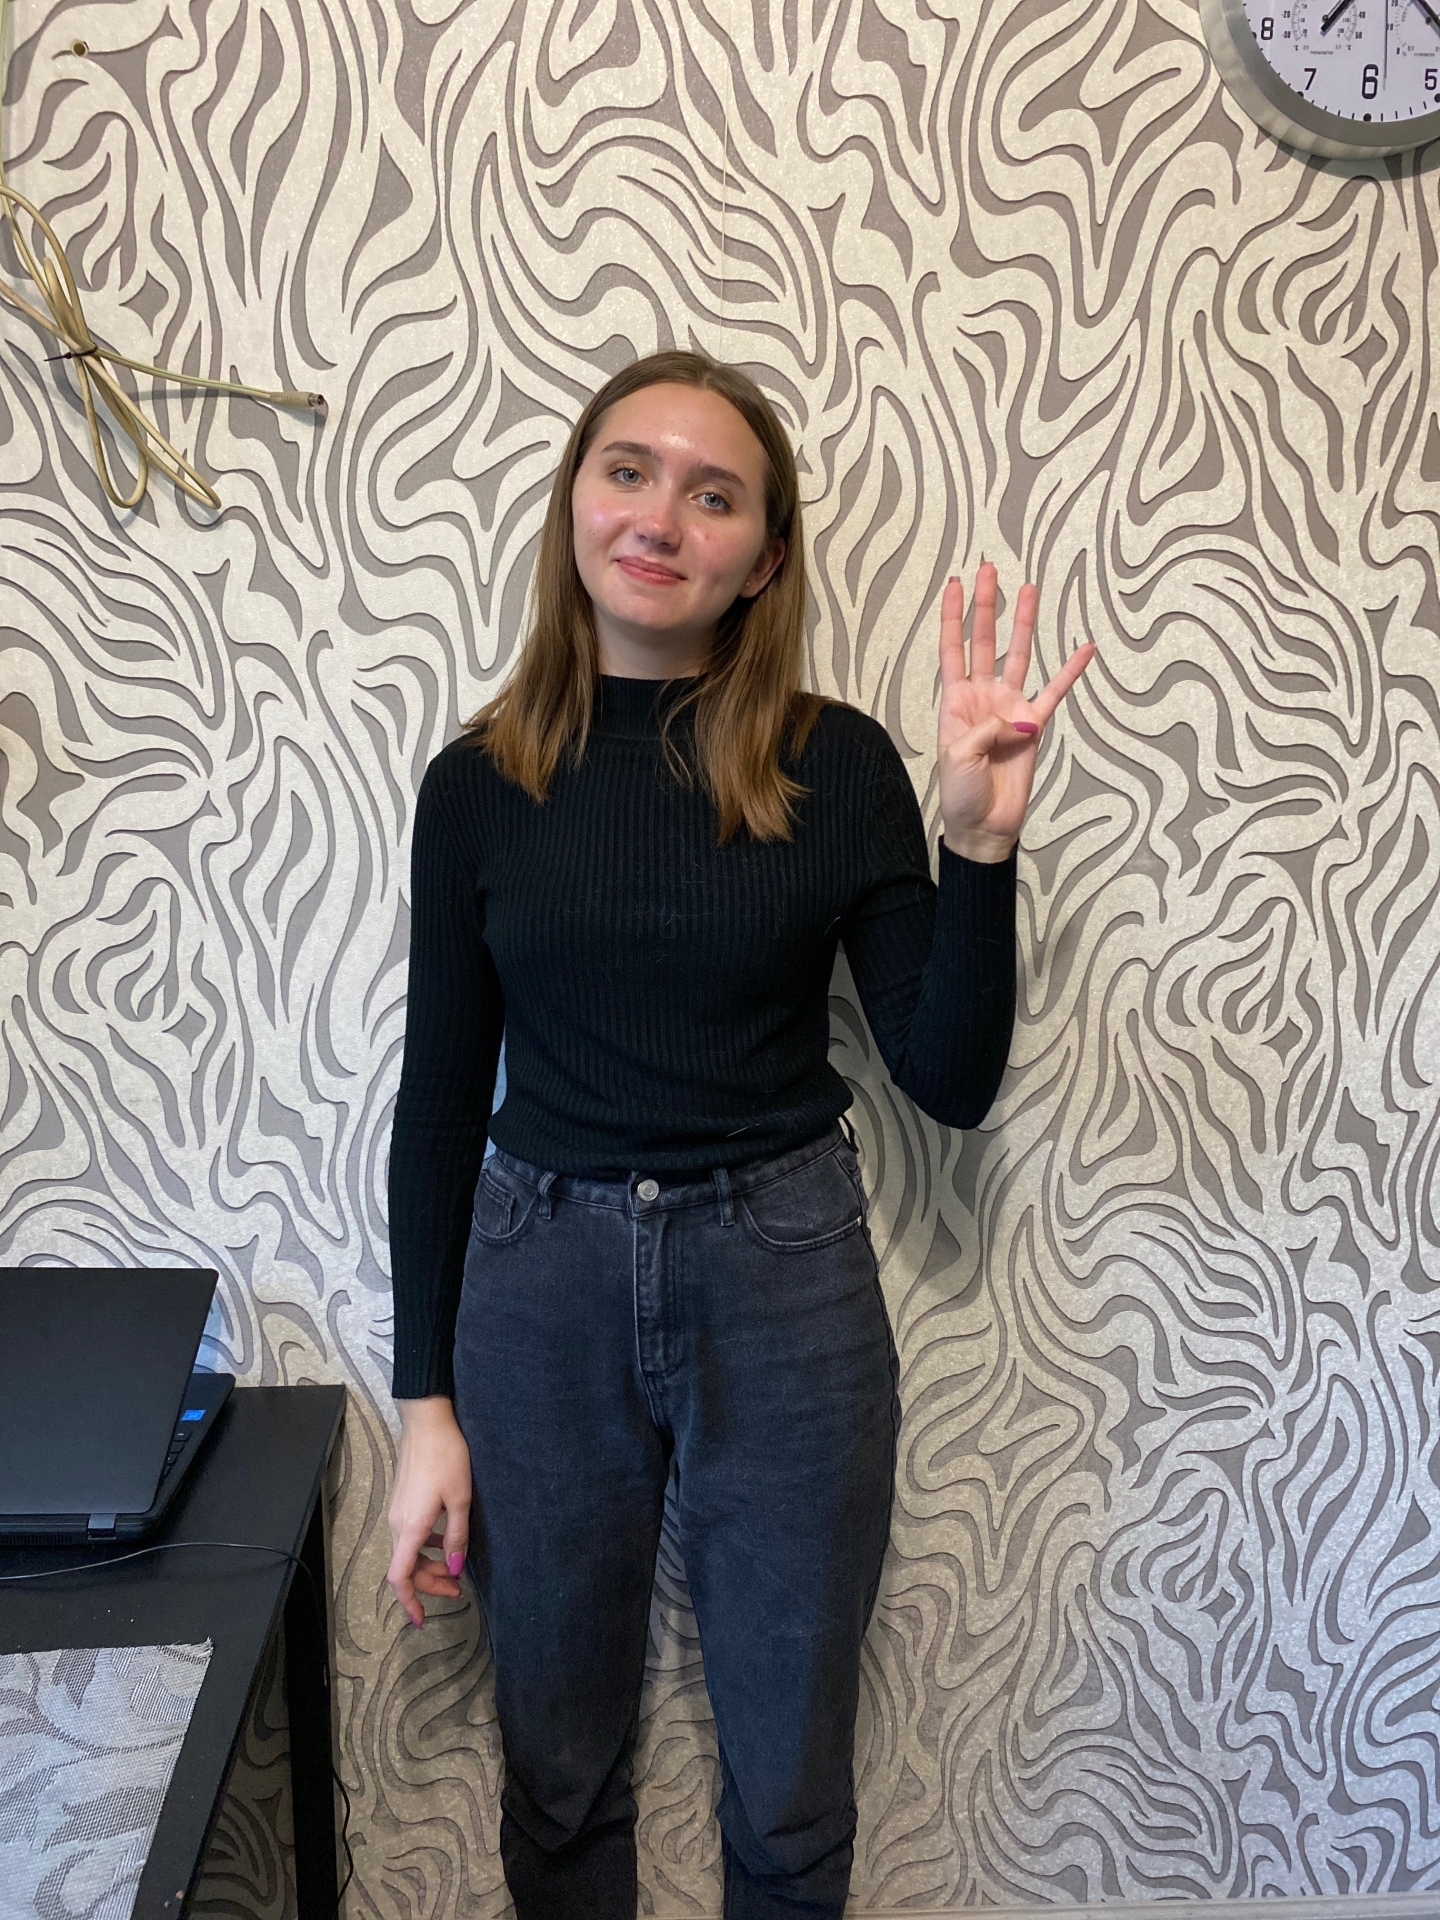
Label: clear